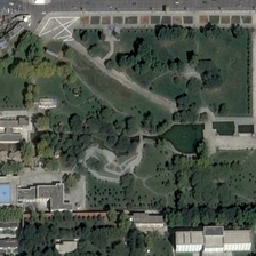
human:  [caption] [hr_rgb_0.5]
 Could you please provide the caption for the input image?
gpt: There are many trees around the white building.

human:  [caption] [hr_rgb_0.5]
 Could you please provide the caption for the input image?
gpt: There are many trees around a white building.

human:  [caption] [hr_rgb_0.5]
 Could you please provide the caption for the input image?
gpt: A lot of trees were planted around the house.

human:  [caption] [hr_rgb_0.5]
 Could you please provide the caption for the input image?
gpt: A lot of trees are planted around the house.

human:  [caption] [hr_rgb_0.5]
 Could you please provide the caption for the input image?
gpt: White buildings surround many trees.